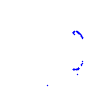
Particle: proton